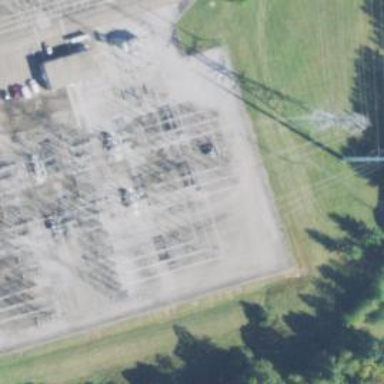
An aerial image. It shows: Switch for power supply.